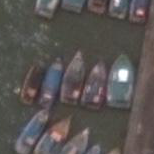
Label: civil